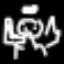
Label: angel